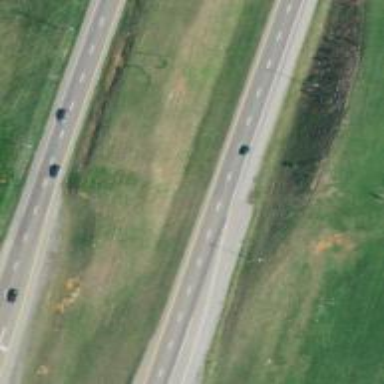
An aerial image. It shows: Trunk highway with expressway features.